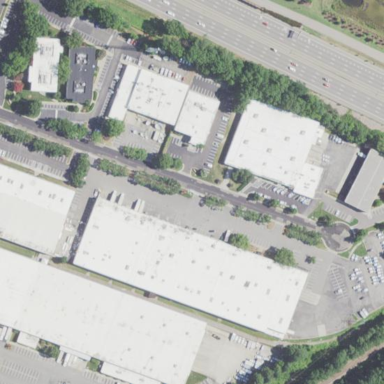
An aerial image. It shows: Commercial area.